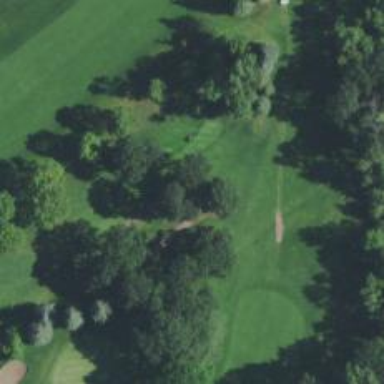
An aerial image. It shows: Service road used as golf cart path.